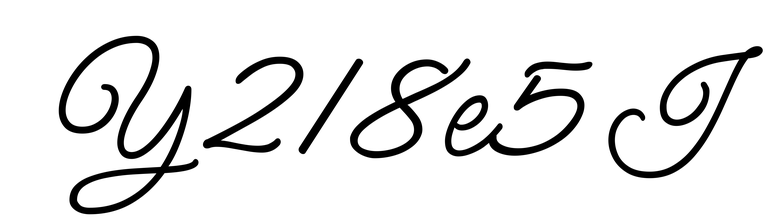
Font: MeowScript-Regular